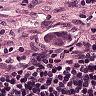
Metastatic tissue present: yes